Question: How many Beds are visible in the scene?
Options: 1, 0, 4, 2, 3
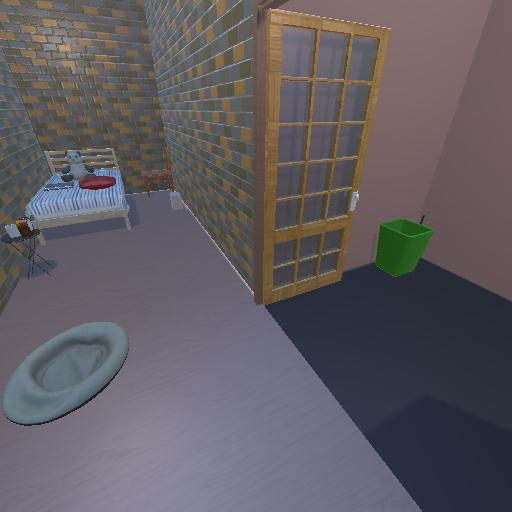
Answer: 1